Question: I'm trying to make 'fixed' 'table' fields in scrollable 'div'.
'''
<div class="scroll">
<table>
<thead>
<tr>
<td>Title #1</td>
<td class="second">Title #2</td>
</tr>
</thead>
<tbody>
<tr>
<td>Name #1</td>
<td>Description</td>
</tr>
<tr>
<td>Name #2</td>
<td>Description</td>
</tr>
</tbody>
</table>
</div>
'''
'''
table {
width: auto;
}
table > thead > tr > td {
min-width: 100px;
max-width: 100px;
padding: 10px 20px;
border-right: 1px solid #666666;
background-color: #cccccc;
}
table > thead > tr > td.second {
min-width: 300px;
max-width: 300px;
}
table > tbody > tr > td {
padding: 30px 0;
}
div.scroll {
max-width: 400px;
max-height: 200px;
overflow: auto;
}
'''
Where 'div.scroll' have 'max-height' and 'max-width' set to lower sizes than 'table'. Please see <URL>.

Red part should stay at 'top' when scrolling vertically, but should move when scrolling horizontally, and blue part should move when scrolling vertically, but should stay at 'left' when scrolling horizontally.
Is there any easy way of doing this? Or what is best way of doing this..?
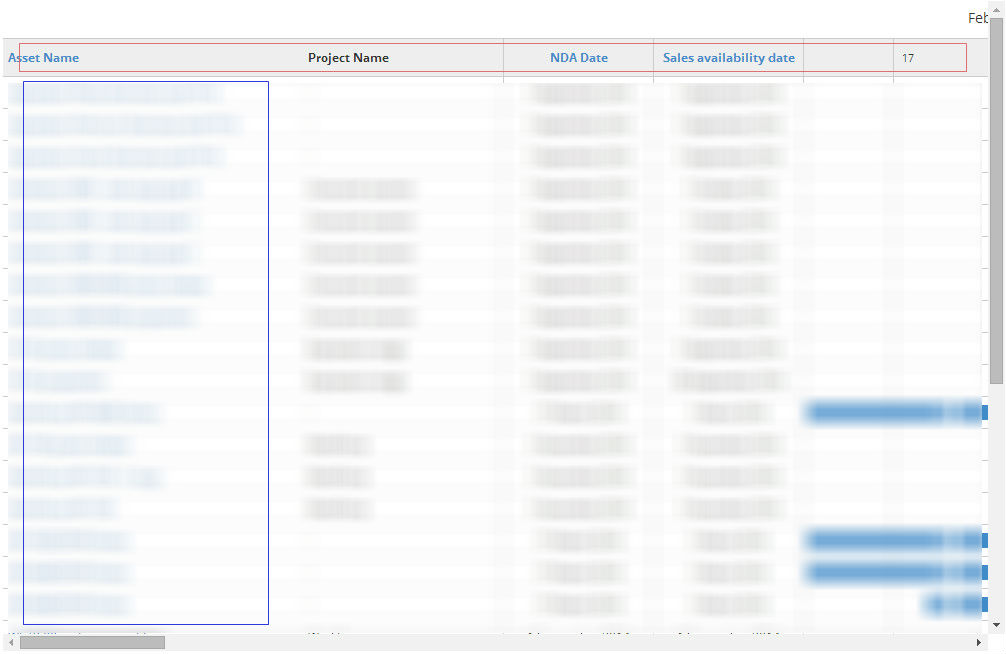
Answer: 'jQuery' solution for my problem: <URL>.